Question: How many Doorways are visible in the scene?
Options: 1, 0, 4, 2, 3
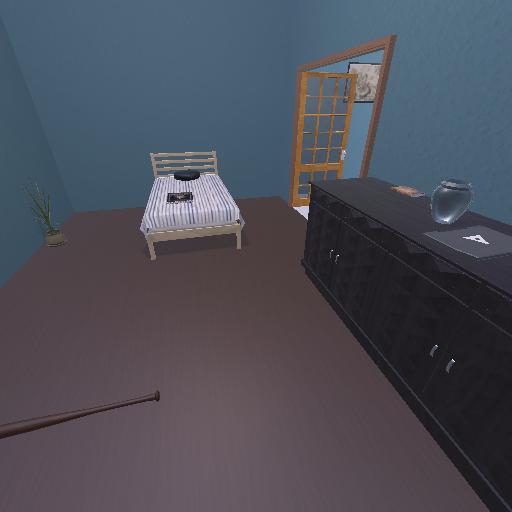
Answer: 1